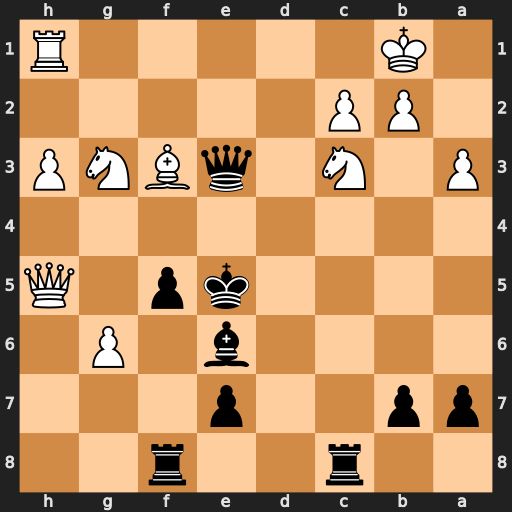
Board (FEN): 2r2r2/pp2p3/4b1P1/4kp1Q/8/P1N1qBNP/1PP5/1K5R
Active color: b
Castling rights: -
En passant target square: -
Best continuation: Rh8 Nd5 Qd2 Nb4 Rxh5